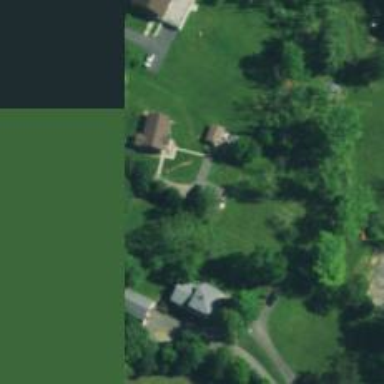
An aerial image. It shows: Driveway.